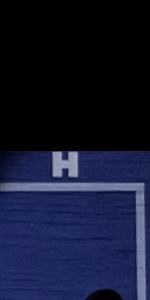
Label: Empty